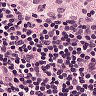
Metastatic tissue present: no